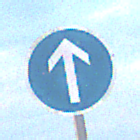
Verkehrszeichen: VorgeschriebeneFahrtrichtungGeradeaus
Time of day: SunriseSunset
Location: Outdoor (Nature)
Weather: PartlyCloudy
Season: NotSpecified
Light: Natural